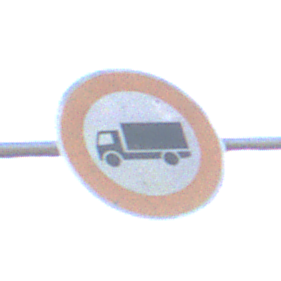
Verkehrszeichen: VerbotFuerKraftfahrzeugeUeberDreiKommaFuenfTonnen
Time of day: SunriseSunset
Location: Outdoor (Nature)
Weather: Clear
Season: NotSpecified
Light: Natural